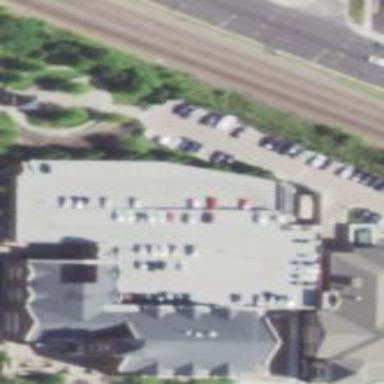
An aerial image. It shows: Multi-storey parking building.